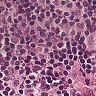
Metastatic tissue present: no